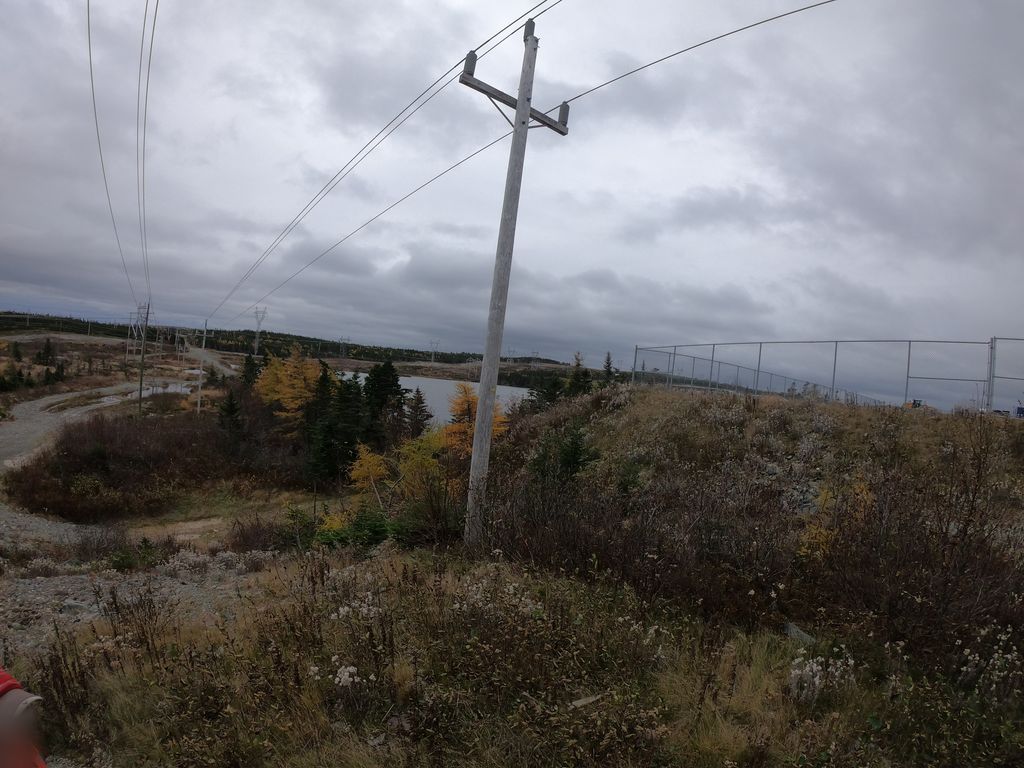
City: st_johns